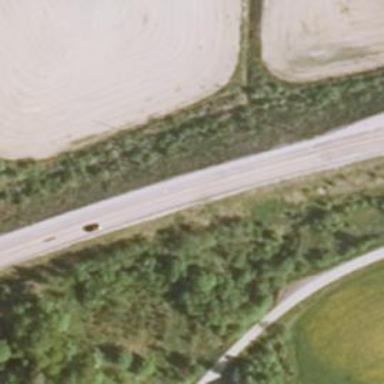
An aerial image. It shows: Asphalt road classified as trunk highway.